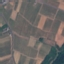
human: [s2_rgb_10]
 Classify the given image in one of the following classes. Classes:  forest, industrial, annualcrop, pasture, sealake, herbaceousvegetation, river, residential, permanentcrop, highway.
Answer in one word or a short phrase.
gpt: PermanentCrop